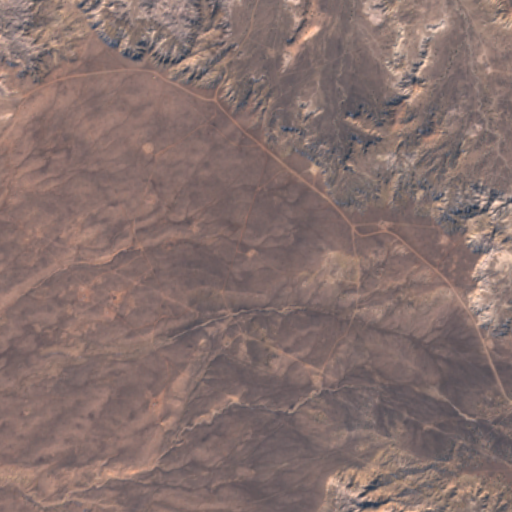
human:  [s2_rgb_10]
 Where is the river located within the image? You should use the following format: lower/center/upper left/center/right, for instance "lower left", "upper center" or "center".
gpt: The river is located in the upper right of the image.
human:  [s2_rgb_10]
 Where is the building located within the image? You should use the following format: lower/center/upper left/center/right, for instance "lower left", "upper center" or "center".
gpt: The building is located in the left of the image.
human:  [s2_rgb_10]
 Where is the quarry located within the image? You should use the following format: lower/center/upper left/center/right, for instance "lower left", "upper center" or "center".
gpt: There is no quarry in the image.